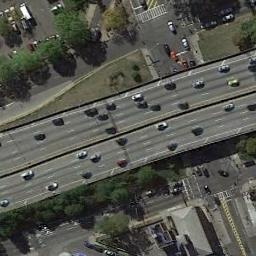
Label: freeway